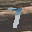
Label: 7